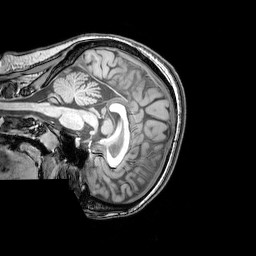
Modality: T1w
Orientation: sagittal
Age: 25
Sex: female
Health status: healthy
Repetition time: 0.081 s
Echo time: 0.037 s